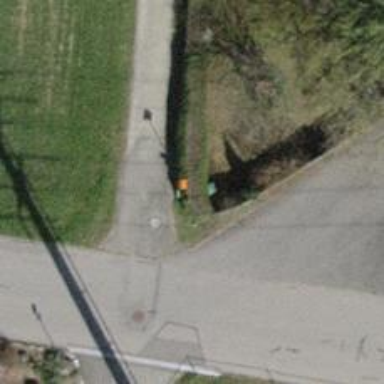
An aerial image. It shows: Pipeline marker.